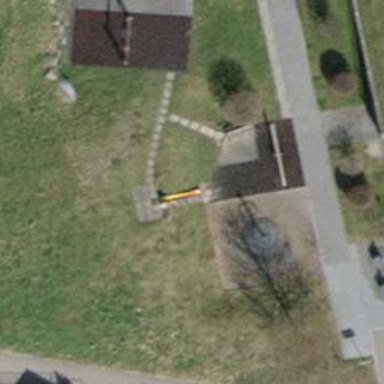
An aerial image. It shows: Playground with slide.